Question: This seems like it should be so simple, but I can't find any solution that appears to work...
I need a CVS command that given the name of a tag that you have applied to a file, it will give you the revision number.
---
CVS Tree structure:
'''
(filename)
|
+--> 1.1-----(branch)
| |
| 1.1.1.1---(tag1)
| |
| 1.1.1.2---(tag2)
| |
| 1.1.1.3---(tag3)
| |
| :
1.2
|
|
:
'''
## For example: Using a CVS command, given the tag name "tag2", how can I get CVS to give me the revision number "1.1.1.2"?
---
The closest thing I can find is using the 'log' command with the '-Q' flag, but that still gives me much more information than I need.
ex: 'cvs -Q log -h filename'
Passing the tagname to the 'log' command seems to have no effect.
---
CVS Version information:

---
My current solution is to use a perl script to parse the output from the 'log' command but there has to be a simpler way...
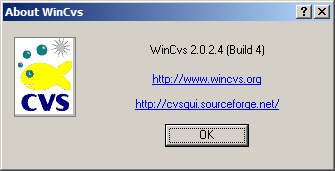
Answer: Passing a tag name (with a -r option) to the log command does have an effect, just not a particularly useful one and it's effect is hidden by "-h".
Usually the easiest way to get a revision number for your 'VERSION' file (the normal use-case for this) is to include a keyword in it; ie:
'''
# Thu 21 May 08:40:59 BST 2015
THISREV="$Revision$"
'''
Note: to get a repository version number this 'VERSION' file must be committed time you make a commit to the repo.
If you need a revision for a specific file then you're basically falling back on scripting from the "symbolic names" part of the log. So for 'r-1-0-0' you do this:
'''
cvs -Q log -h VERSION | awk '/^ r-1-0-0:/ {print $NF;}'
'''
There's no direct equivalent of the 'git describe' command.